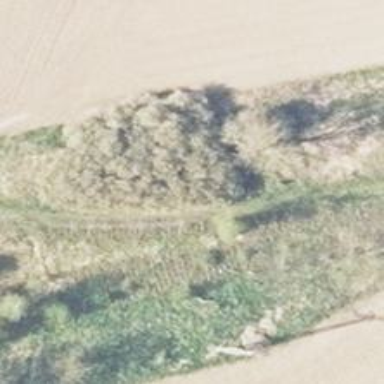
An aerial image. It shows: Abandoned railway spur.